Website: apple
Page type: account-selection
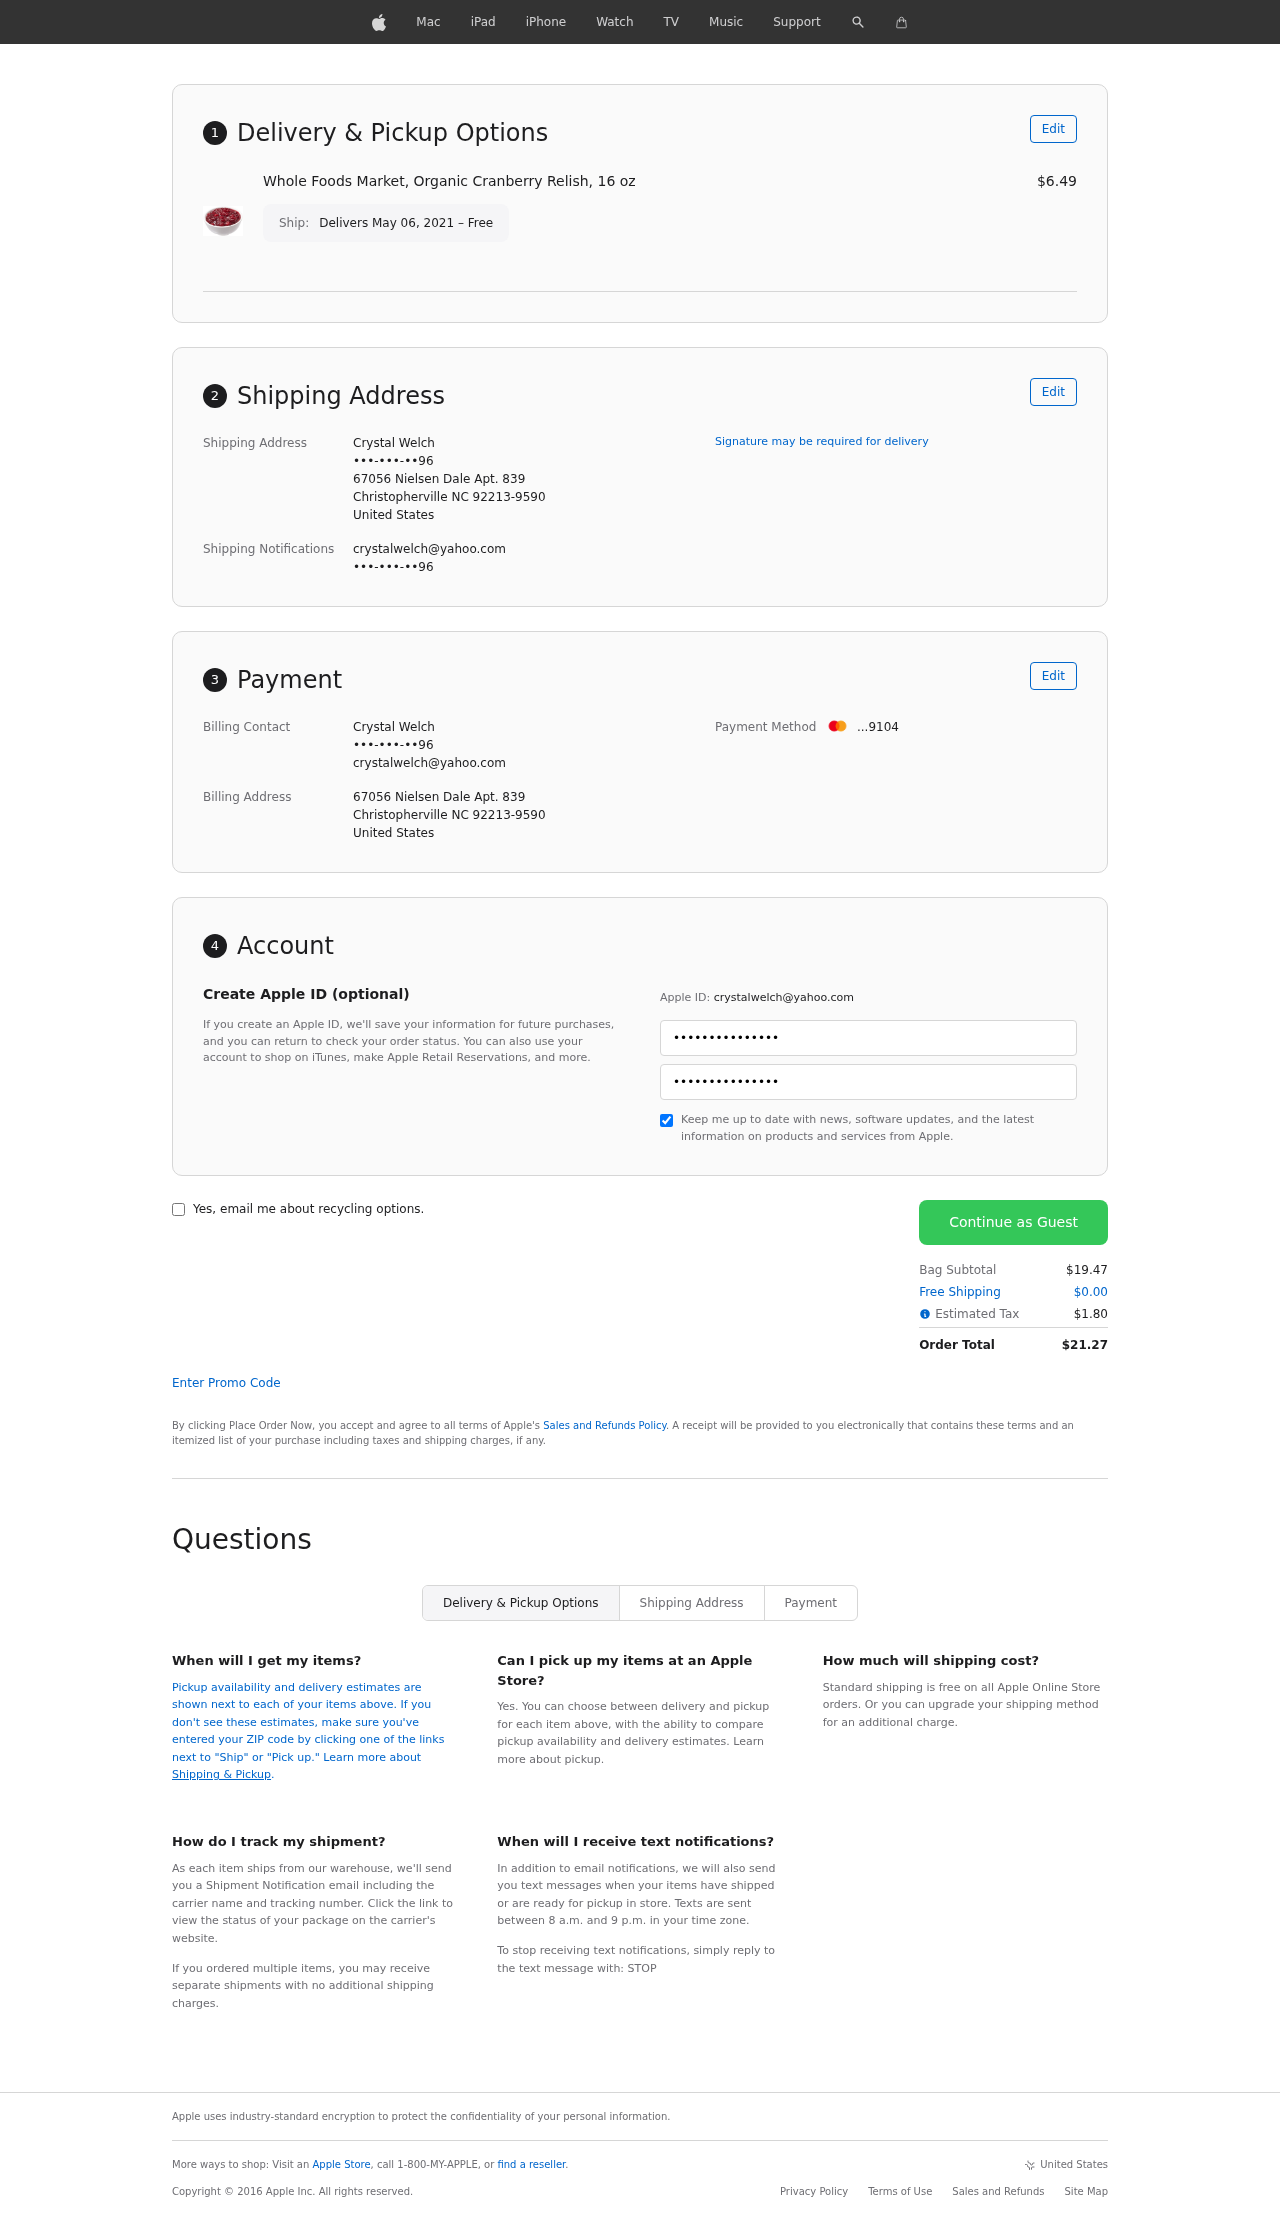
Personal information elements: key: PII_CARD_LAST4
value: ...9104
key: PII_CITY
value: Christopherville
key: PII_COUNTRY
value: United States
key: PII_EMAIL
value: crystalwelch@yahoo.com
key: PII_FULLNAME
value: Crystal Welch
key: PII_PHONE
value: •••-•••-••96
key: PII_POSTCODE_FULL
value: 92213-9590
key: PII_POSTCODE_FULL
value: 92213
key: PII_STATE_ABBR
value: NC
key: PII_STREET
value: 67056 Nielsen Dale Apt. 839
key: PII_PHONE2
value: •••-•••-••96
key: PII_FIRSTNAME
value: Crystal
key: PII_LASTNAME
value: Welch
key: PII_FULLNAME2
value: Crystal Welch
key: PII_FULLNAME3
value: Crystal Welch
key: PII_FIRSTNAME2
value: Crystal
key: PII_FIRSTNAME3
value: Crystal
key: PII_LASTNAME2
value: Welch
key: PII_LASTNAME3
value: Welch
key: PII_FIRSTNAME_DERIVED
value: Crystal
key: PII_LASTNAME_DERIVED
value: Welch
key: PII_FULLNAME_DERIVED
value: Crystal Welch
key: PII_NAME_FULL_DERIVED
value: Crystal Welch
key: PII_PHONE3
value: •••-•••-••96
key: PII_EMAIL2
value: crystalwelch@yahoo.com
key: PII_EMAIL3
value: crystalwelch@yahoo.com
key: PII_POSTCODE
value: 92213
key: PII_POSTCODE_EXT
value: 9590
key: PII_POSTCODE_NUMERIC
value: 92213
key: PII_POSTCODE_EXT_NUMERIC
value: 9590
Product elements: key: PRODUCT1_NAME
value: Whole Foods Market, Organic Cranberry Relish, 16 oz
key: PRODUCT1_PRICE
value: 6.49
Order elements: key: ORDER_DELIVERY_DATE
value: Delivers May 06, 2021 – Free
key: ORDER_SUBTOTAL
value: $19.47
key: ORDER_SHIPPING_COST
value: $0.00
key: ORDER_TAX
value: $1.80
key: ORDER_TOTAL
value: $21.27